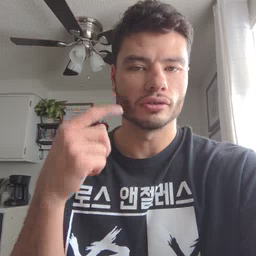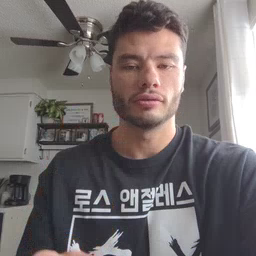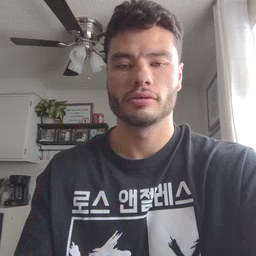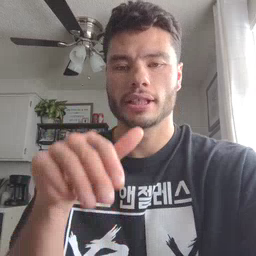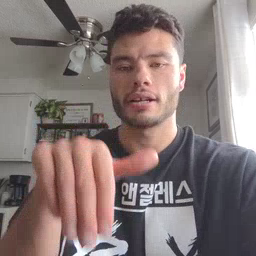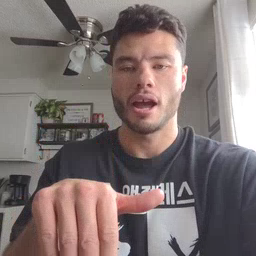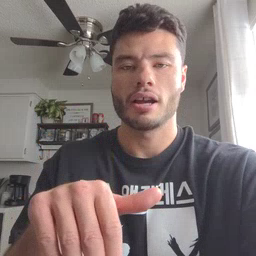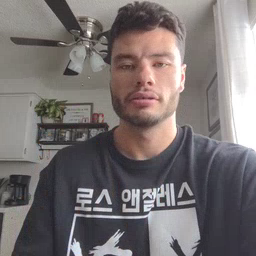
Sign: night